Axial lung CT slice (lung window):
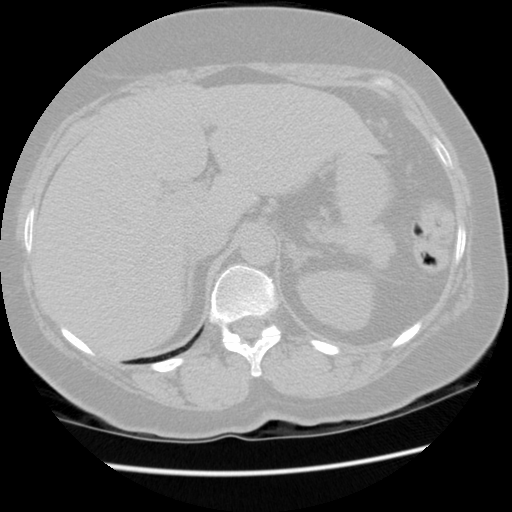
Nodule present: no